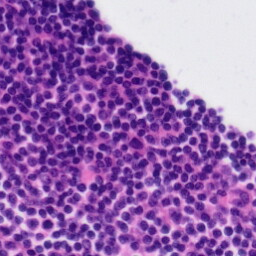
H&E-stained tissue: Tonsil